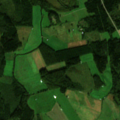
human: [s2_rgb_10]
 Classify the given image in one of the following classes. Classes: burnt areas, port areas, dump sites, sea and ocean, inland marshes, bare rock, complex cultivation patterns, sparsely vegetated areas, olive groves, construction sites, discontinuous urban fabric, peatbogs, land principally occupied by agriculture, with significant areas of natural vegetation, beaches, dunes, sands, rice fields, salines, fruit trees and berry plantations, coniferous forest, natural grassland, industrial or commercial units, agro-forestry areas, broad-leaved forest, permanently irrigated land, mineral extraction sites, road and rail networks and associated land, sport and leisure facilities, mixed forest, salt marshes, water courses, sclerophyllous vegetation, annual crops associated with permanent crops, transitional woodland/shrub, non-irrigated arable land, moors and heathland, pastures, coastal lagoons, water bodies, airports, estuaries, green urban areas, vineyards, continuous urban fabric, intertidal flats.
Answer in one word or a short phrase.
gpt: non-irrigated arable land, land principally occupied by agriculture, with significant areas of natural vegetation, mixed forest, inland marshes